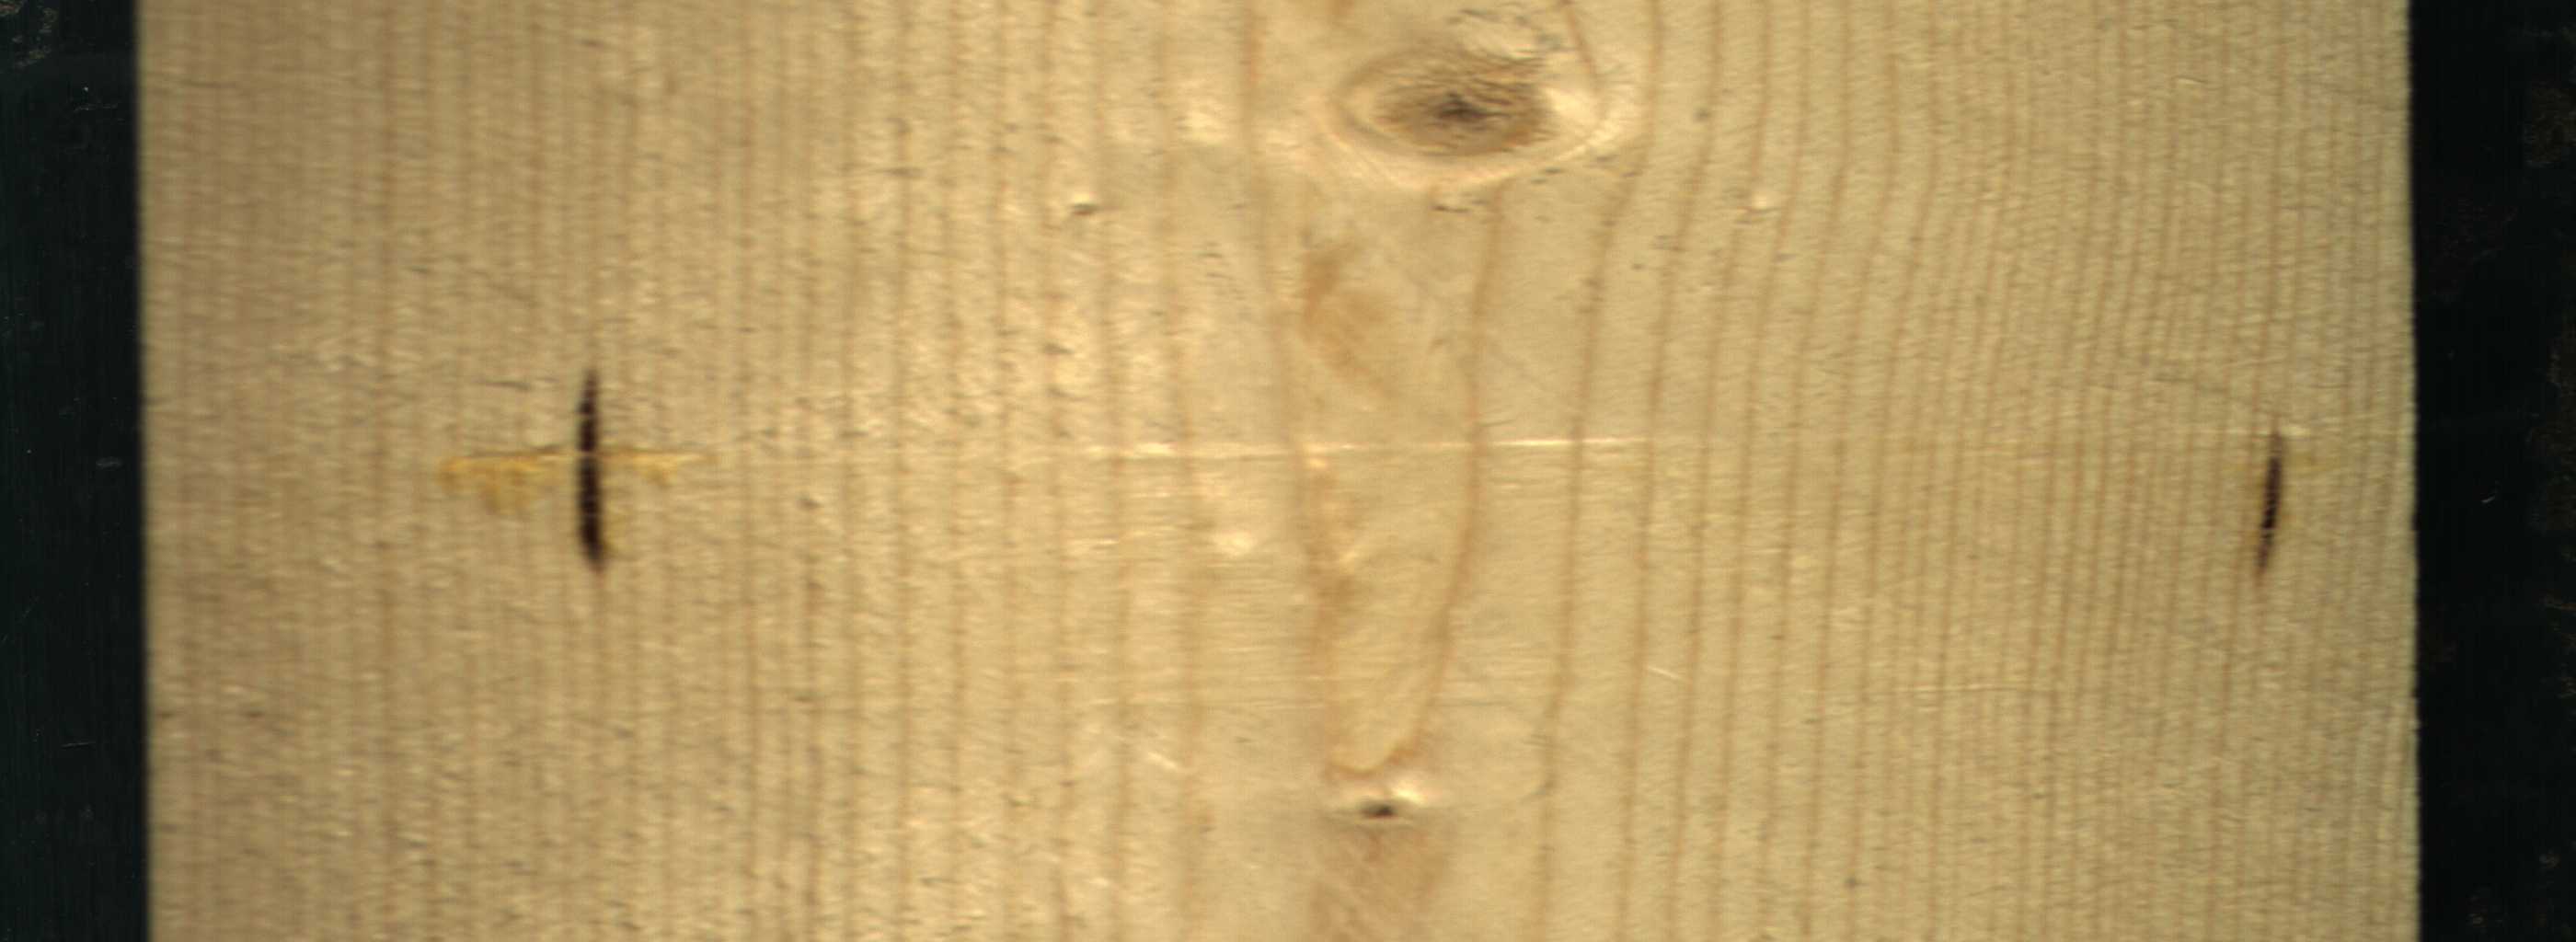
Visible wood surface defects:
resin
resin
Live_Knot
Live_Knot